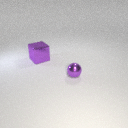
small purple metal sphere in front of large purple metal cube